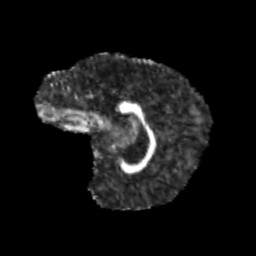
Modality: FA
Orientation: sagittal
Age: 10
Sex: female
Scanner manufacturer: siemens
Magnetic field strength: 3 T
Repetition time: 3.8 s
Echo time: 0.07 s